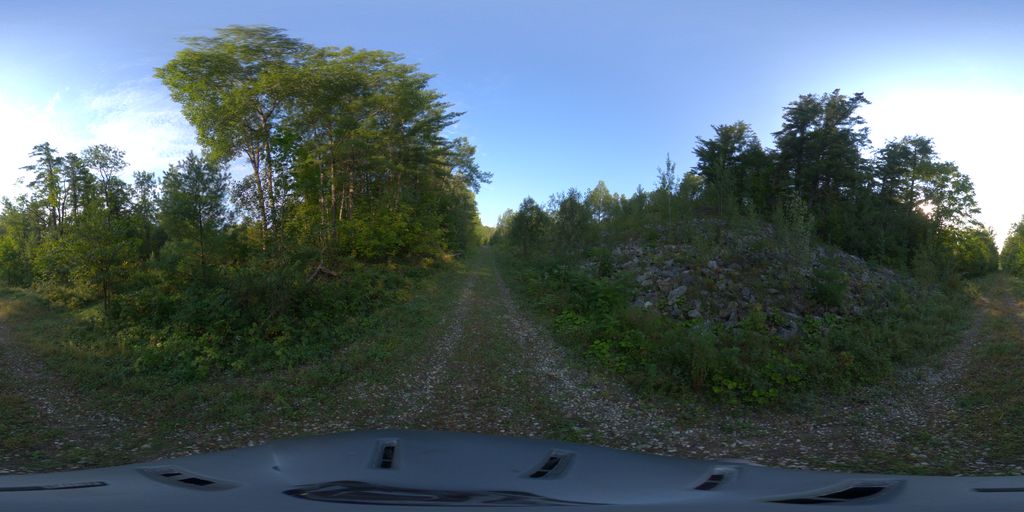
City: ottawa-gatineau